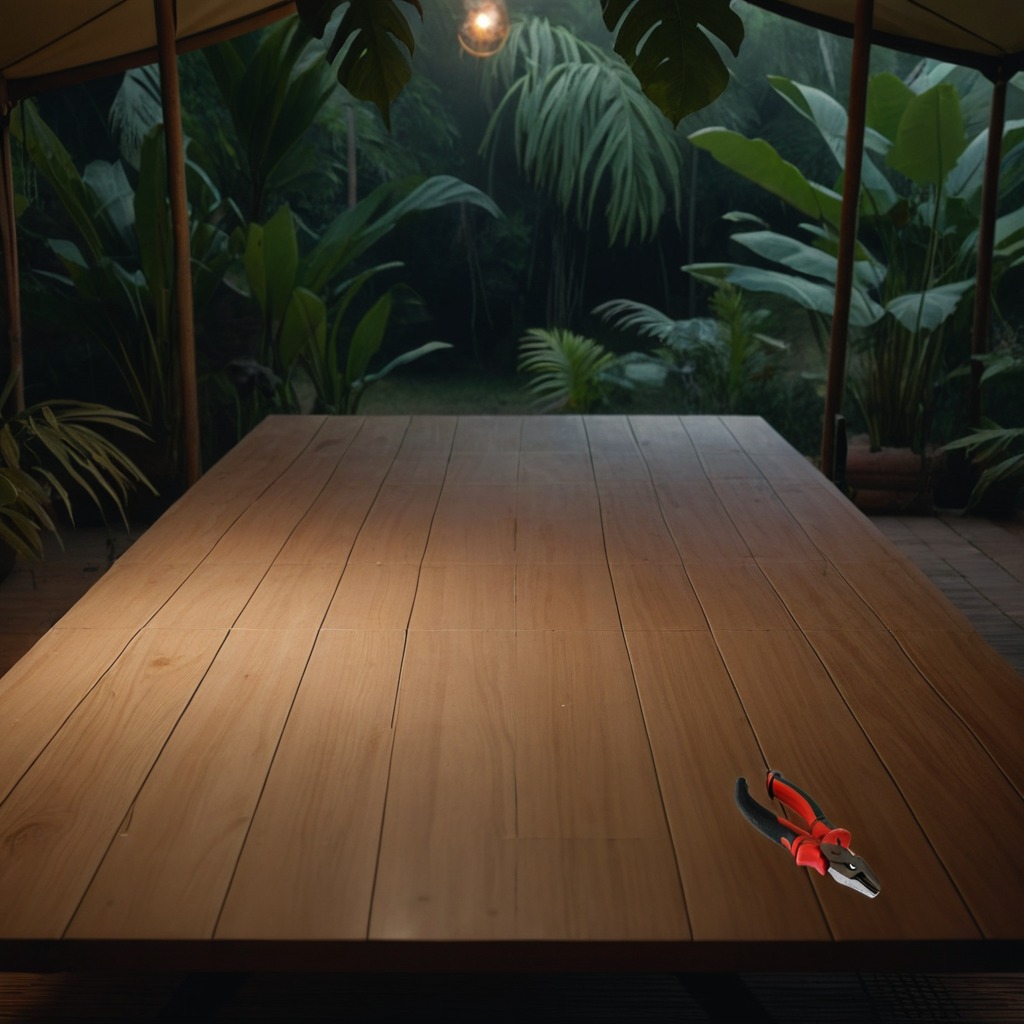
A plier is lying on a wooden table inside a jungle field workshop tent at night.